Field crop: tomato
Growth stage: 1
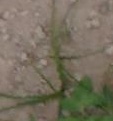
Species: cyperus